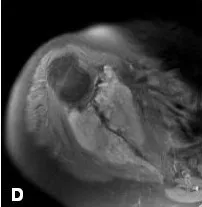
D; Axial TSE post-contrast MR image showing diffuse enhancement of the tumour extending on either side of the scapular blade with bony destruction.
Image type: radiology (mri)